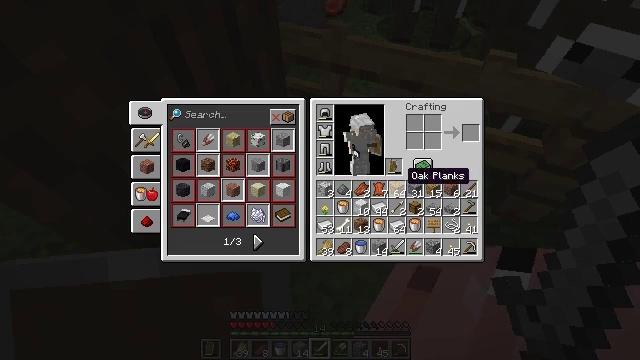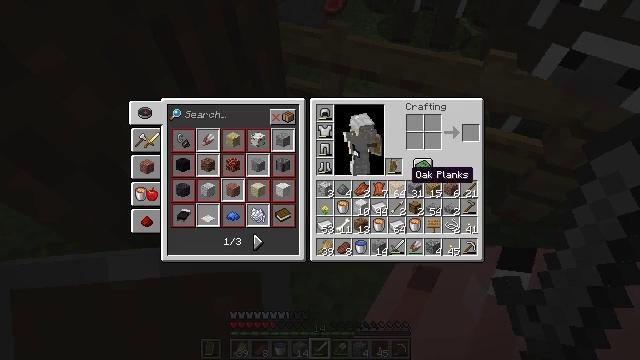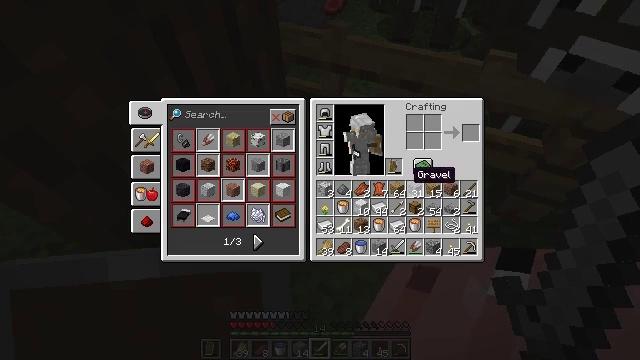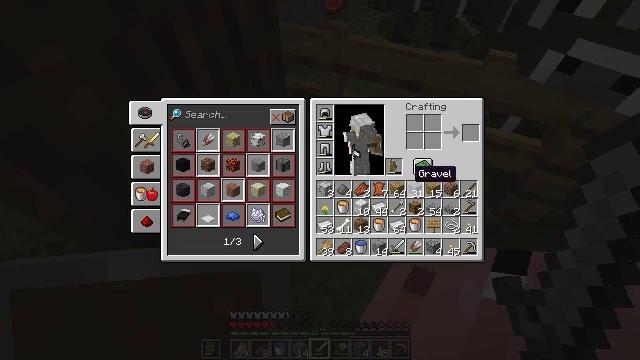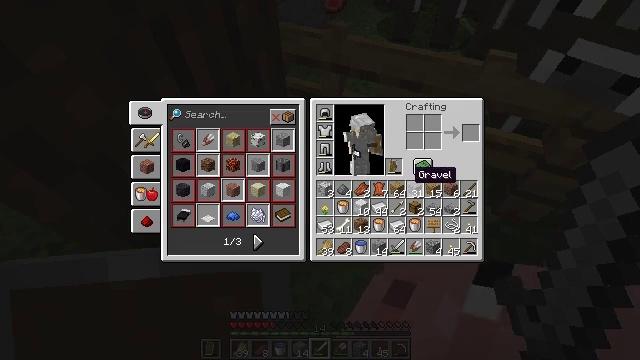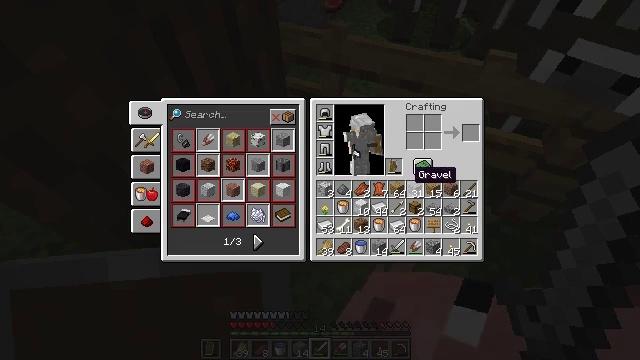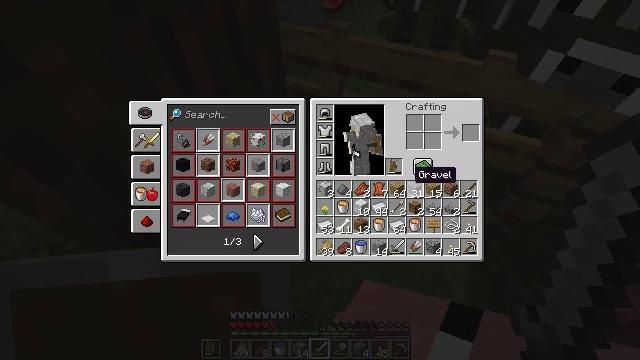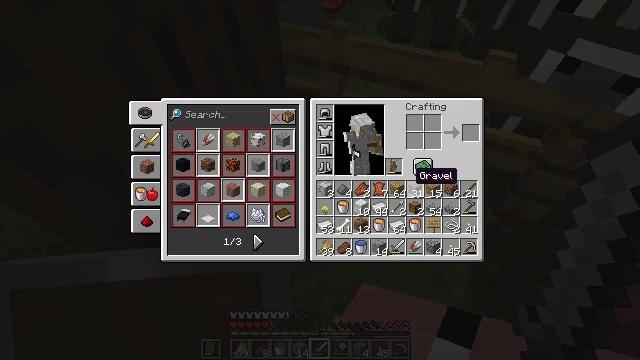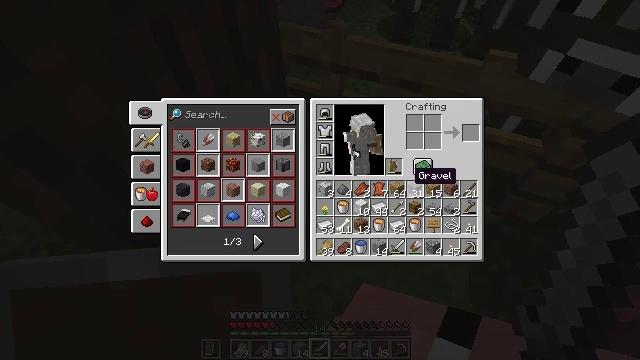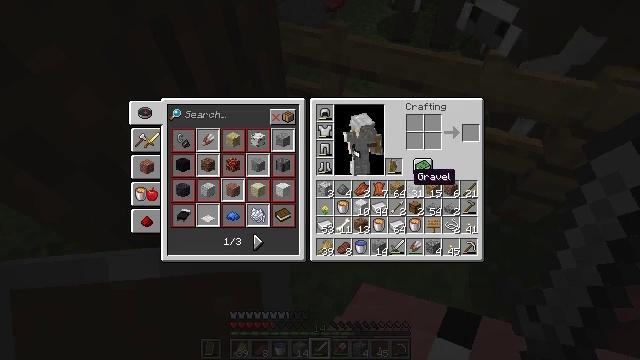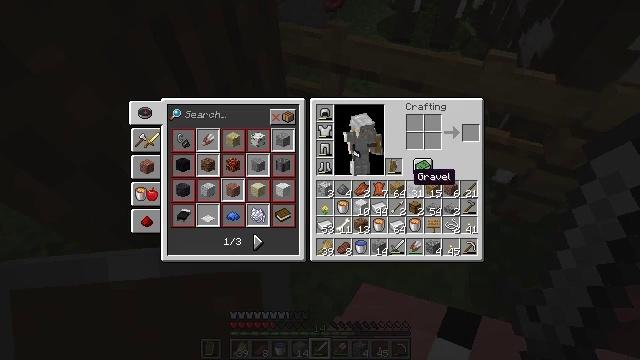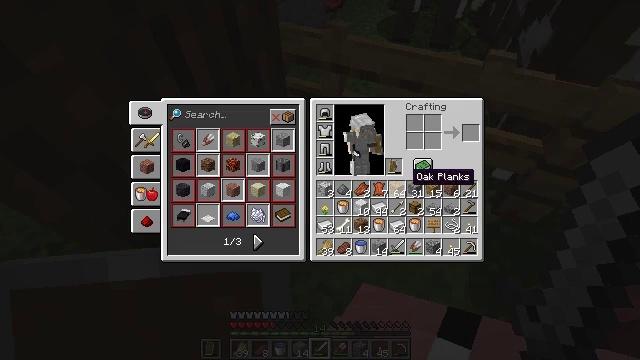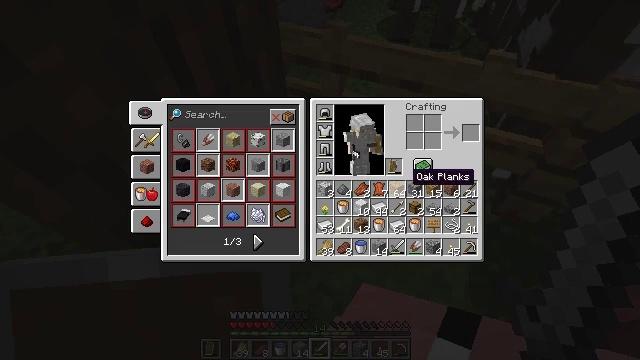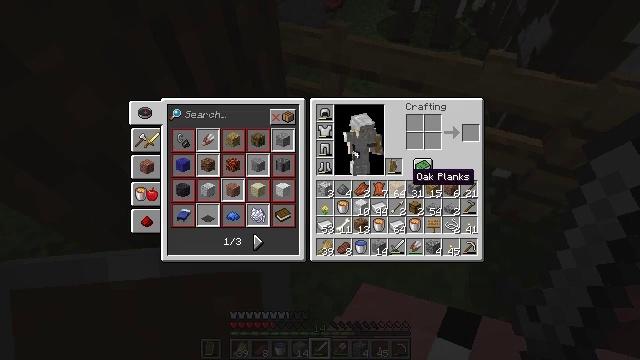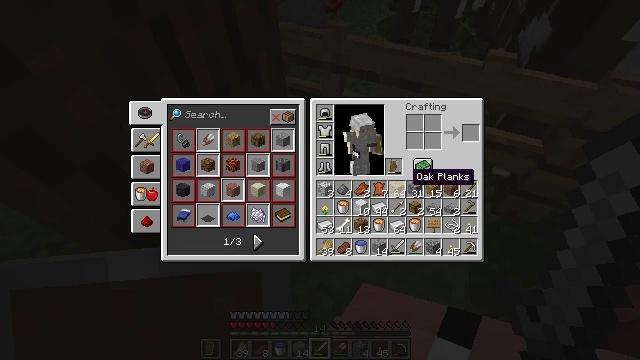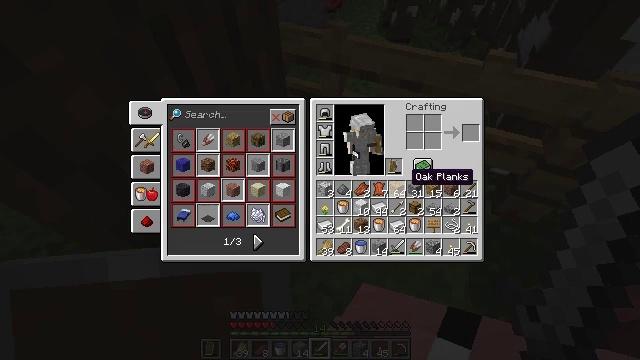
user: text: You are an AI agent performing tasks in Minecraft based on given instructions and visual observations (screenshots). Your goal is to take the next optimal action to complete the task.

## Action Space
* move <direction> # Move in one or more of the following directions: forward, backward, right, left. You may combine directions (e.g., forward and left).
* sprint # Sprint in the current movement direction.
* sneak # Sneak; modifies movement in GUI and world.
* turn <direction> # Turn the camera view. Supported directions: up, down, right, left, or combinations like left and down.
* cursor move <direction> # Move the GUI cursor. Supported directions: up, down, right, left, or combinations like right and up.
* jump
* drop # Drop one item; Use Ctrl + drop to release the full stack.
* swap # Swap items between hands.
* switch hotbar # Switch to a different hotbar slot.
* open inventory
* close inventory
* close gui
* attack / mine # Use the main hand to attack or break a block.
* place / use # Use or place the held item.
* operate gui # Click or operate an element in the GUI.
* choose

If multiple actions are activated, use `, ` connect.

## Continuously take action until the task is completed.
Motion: motion action
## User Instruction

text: Remove a dandelion from the inventory.
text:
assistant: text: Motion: no_op
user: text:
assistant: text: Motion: no_op
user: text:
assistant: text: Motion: no_op
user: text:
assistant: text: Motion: no_op
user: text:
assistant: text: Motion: no_op
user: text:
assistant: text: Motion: no_op
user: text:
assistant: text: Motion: no_op
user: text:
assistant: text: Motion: no_op
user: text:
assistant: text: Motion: no_op
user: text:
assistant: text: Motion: no_op
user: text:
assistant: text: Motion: no_op
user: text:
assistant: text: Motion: no_op
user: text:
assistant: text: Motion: no_op
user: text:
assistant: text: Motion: no_op
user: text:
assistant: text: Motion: no_op
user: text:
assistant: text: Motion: no_op
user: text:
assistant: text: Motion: no_op
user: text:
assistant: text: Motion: no_op
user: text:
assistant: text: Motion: no_op
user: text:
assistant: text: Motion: no_op
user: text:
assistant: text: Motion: no_op
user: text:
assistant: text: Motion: no_op
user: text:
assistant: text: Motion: no_op
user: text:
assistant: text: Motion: no_op
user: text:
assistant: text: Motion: no_op
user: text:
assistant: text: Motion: no_op
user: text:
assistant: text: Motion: no_op
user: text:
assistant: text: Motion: no_op
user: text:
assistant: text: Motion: no_op
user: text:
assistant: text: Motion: turn left